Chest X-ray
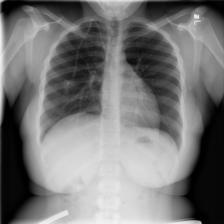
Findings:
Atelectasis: negative
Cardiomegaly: negative
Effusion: negative
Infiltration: negative
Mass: negative
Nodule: negative
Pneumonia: negative
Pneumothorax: negative
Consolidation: negative
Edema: negative
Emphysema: negative
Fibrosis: negative
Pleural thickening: negative
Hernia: negative